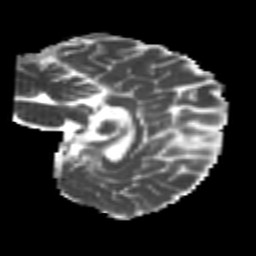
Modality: MD
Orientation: sagittal
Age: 24
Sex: female
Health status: healthy
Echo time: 0.074 s